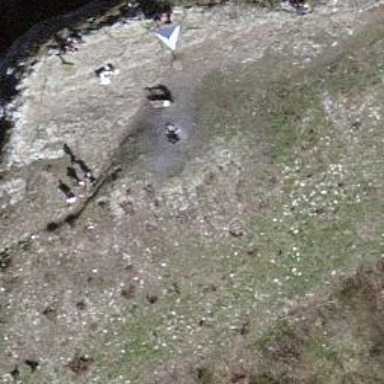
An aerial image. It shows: Picnic site popular for tourists.